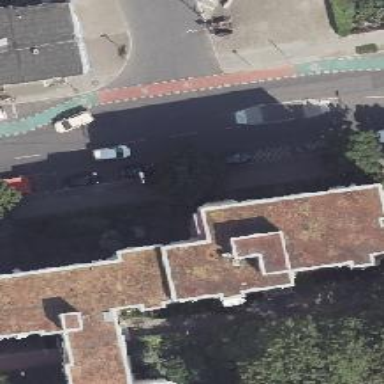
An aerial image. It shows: Urban tree with broadleaved deciduous leaves.